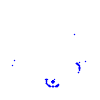
Particle: proton